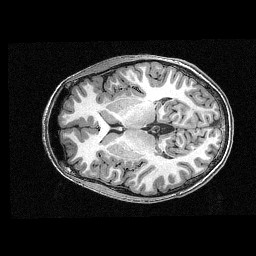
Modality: T1w
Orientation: axial
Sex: male
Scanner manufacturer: siemens
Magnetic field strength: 3 T
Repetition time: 2.3 s
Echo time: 0.00336 s